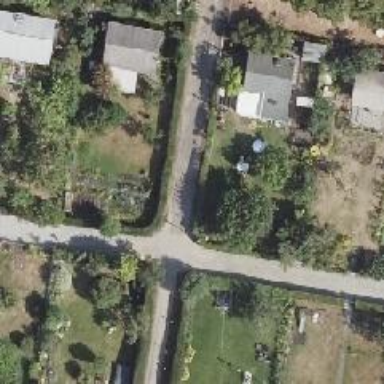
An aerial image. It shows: Alley classified as service road.